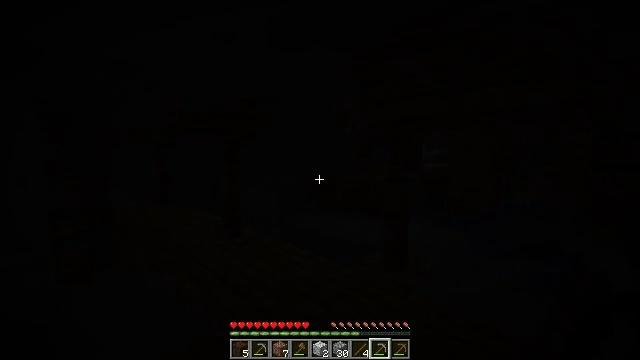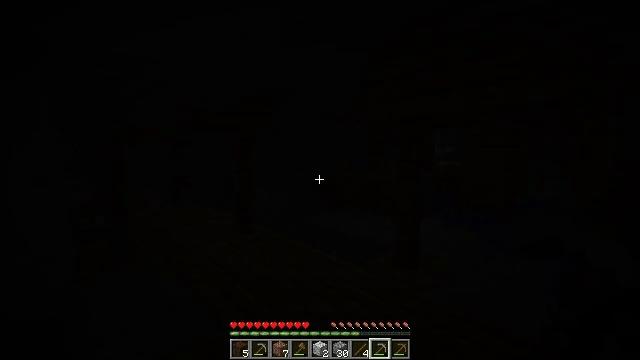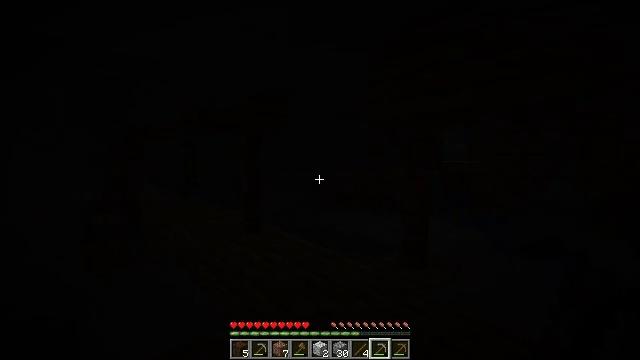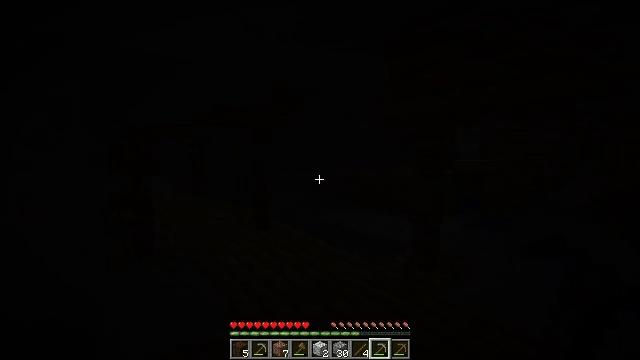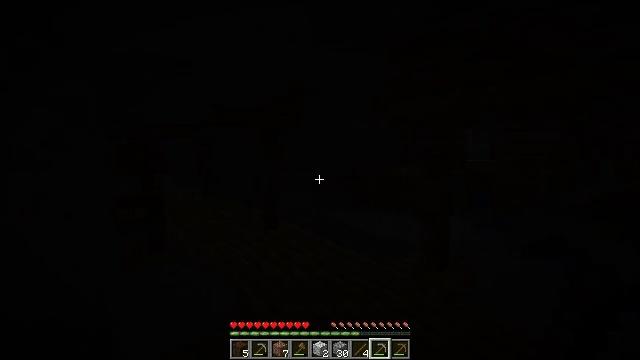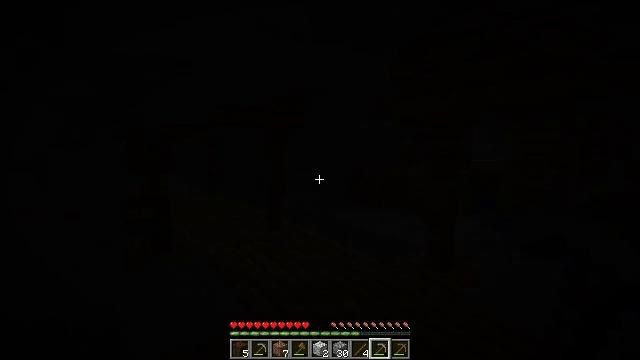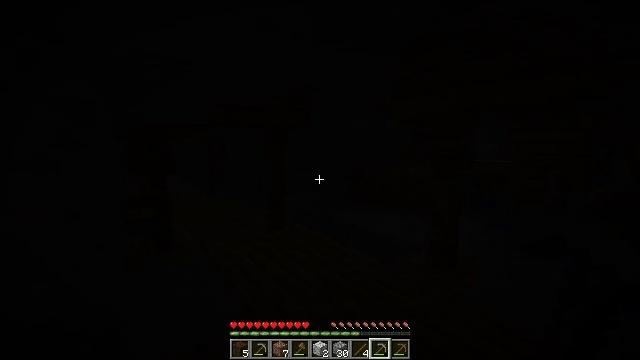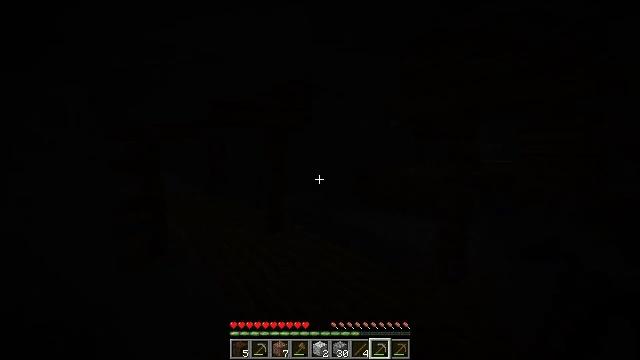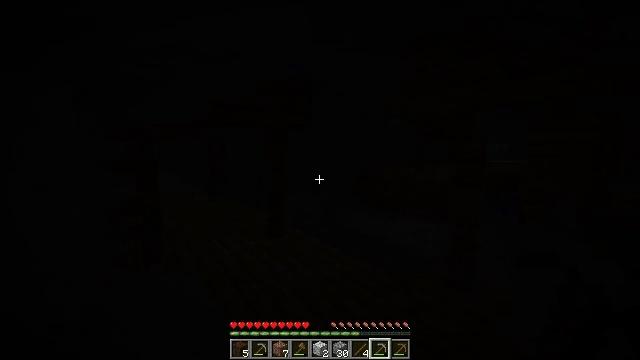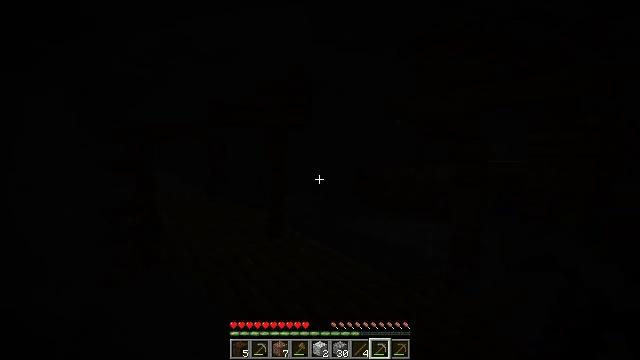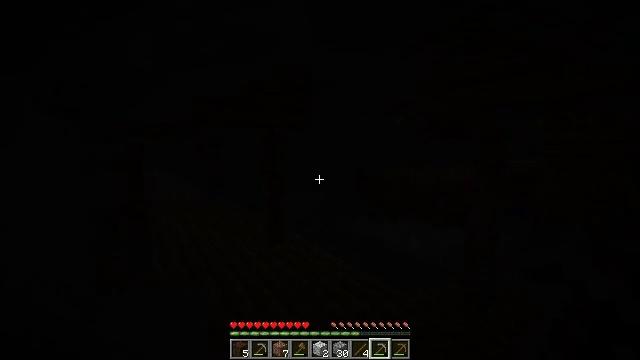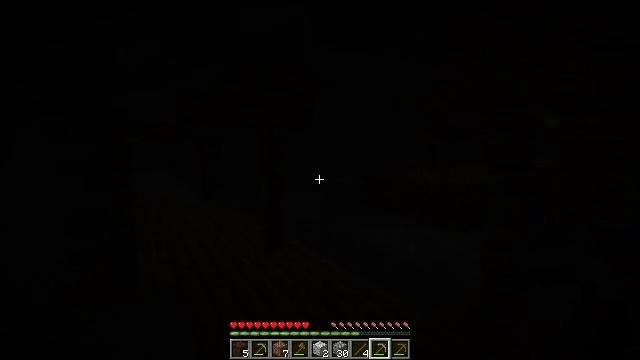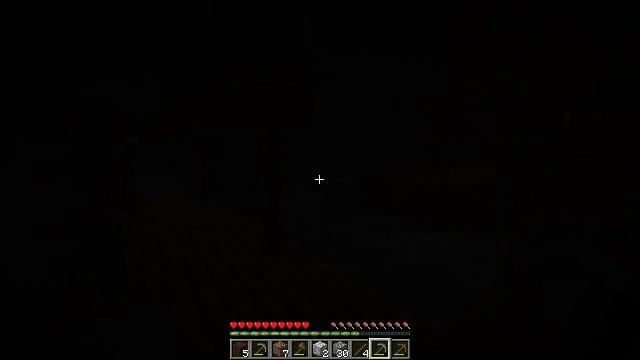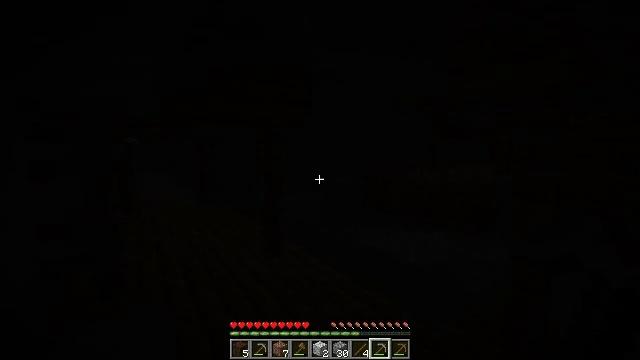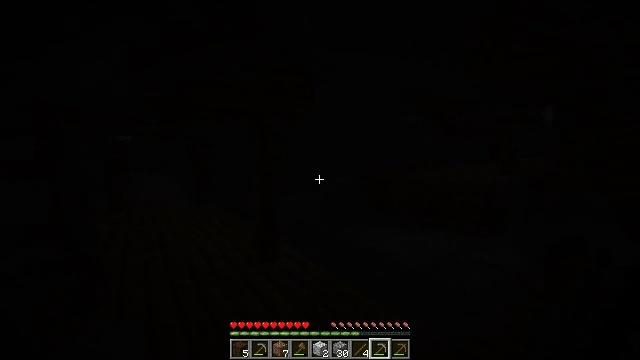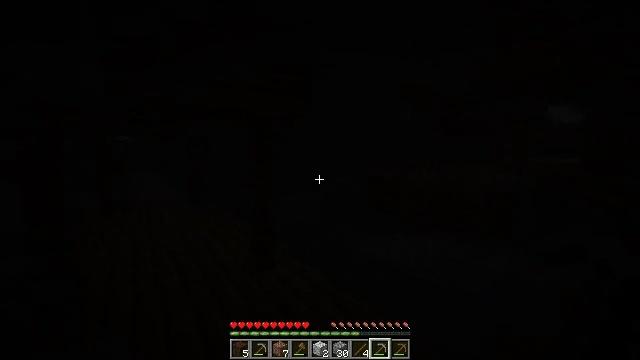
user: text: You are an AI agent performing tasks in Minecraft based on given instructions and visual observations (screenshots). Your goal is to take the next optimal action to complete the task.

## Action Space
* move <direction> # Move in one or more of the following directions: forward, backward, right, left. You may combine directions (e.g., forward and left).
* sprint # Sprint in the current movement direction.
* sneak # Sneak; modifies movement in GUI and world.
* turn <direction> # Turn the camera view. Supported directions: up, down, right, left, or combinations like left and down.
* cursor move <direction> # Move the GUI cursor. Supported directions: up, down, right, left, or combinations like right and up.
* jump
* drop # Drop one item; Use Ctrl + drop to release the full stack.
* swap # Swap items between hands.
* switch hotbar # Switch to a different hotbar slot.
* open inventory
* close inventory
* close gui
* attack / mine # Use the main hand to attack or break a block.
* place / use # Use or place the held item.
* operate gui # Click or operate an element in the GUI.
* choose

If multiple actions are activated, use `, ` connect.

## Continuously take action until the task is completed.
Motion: motion action
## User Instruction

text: Retrieve oak planks from the wooden block.
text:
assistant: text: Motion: turn left
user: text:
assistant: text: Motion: turn left
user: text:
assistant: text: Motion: turn left
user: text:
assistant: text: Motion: turn left
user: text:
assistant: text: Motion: no_op
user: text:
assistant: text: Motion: move forward
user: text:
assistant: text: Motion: move forward
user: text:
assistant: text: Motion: move forward
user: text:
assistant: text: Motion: move forward
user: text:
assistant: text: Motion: move forward
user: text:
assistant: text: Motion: move forward
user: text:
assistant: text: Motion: move forward
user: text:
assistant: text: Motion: move forward
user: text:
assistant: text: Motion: move forward
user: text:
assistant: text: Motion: move forward
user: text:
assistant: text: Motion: move forward
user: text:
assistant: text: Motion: move forward, turn left
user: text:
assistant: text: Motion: turn left
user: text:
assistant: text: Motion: turn left and up
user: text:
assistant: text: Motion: turn left
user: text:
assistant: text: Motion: turn left
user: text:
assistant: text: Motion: turn left
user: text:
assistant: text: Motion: turn left
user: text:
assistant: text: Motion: no_op
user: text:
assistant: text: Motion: no_op
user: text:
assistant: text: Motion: no_op
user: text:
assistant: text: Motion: no_op
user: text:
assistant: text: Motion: no_op
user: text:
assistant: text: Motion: no_op
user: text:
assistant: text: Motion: no_op